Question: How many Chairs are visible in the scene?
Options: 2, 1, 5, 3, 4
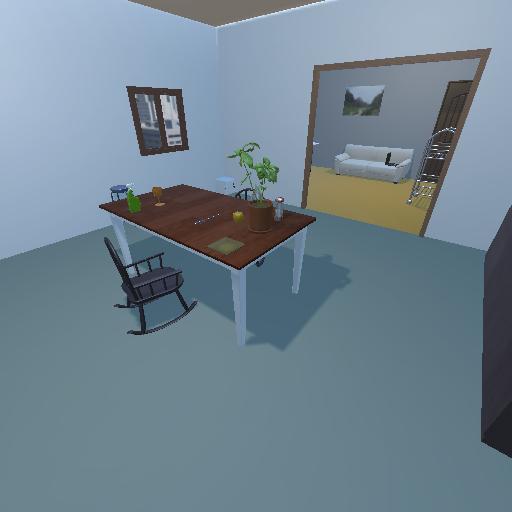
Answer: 2